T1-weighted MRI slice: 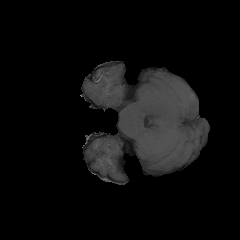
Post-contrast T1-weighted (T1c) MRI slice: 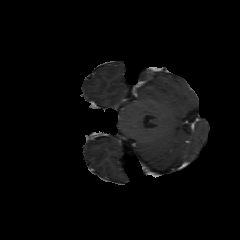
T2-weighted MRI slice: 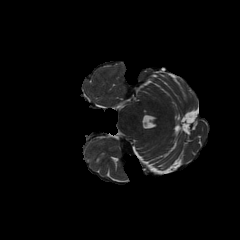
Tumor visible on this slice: no